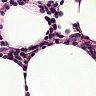
Metastatic tissue present: no